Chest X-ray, AP view. Patient: 52 years old, sex M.
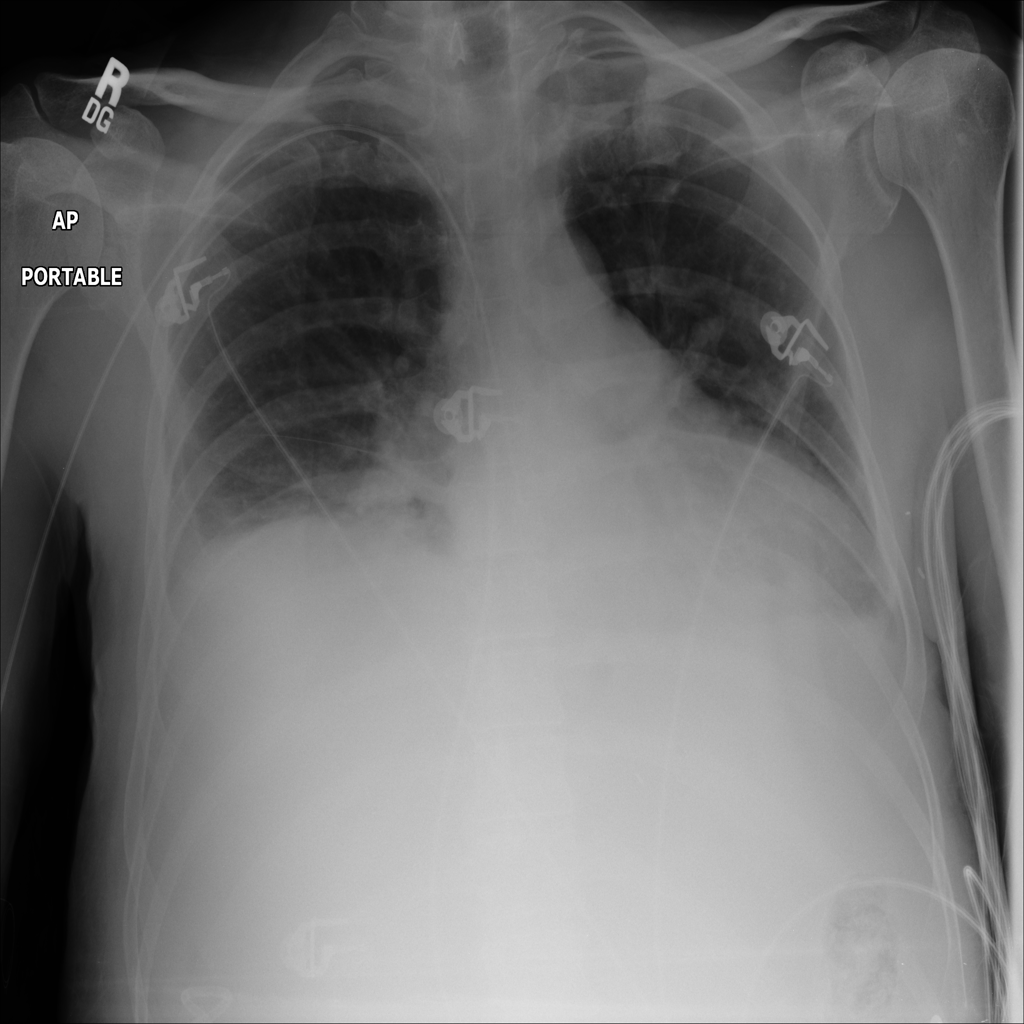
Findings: Infiltration